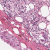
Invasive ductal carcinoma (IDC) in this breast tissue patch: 0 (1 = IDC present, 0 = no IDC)